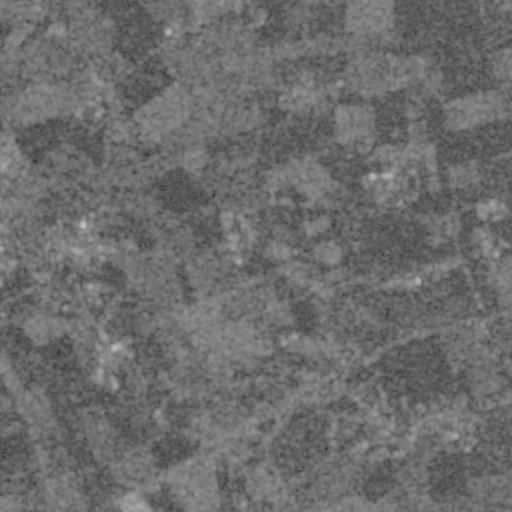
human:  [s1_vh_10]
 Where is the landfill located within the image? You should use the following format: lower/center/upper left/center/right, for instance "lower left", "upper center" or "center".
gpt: The landfill is located in the lower right of the image.
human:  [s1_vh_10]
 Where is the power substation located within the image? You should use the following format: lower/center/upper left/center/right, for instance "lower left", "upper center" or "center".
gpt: The power substation is located in the center right of the image.
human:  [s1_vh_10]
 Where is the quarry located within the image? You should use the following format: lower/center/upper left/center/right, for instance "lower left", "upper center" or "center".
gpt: The quarry is located in the lower center of the image.
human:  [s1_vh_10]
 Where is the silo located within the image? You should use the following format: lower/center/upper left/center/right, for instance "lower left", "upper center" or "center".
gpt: The silo is located in the right of the image.
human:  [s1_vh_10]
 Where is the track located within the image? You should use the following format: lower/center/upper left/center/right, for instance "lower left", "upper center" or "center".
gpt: The track is located in the center of the image.
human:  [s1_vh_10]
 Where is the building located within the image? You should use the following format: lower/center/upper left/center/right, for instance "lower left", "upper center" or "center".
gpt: There is no building in the image.

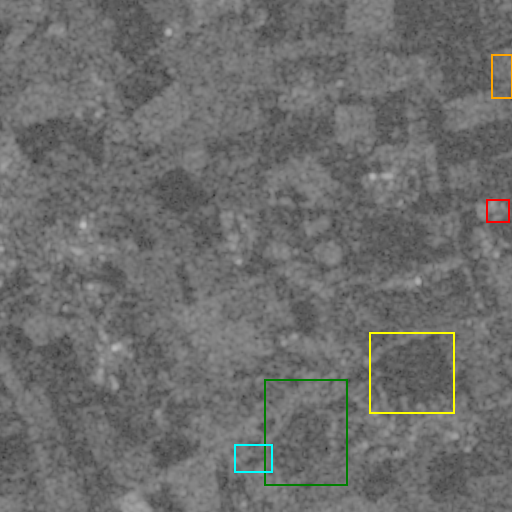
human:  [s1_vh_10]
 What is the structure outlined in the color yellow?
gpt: The structure outlined in yellow is a crop field.
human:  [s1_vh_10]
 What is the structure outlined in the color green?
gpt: The structure outlined in green is a landfill.
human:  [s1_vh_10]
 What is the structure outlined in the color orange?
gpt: The structure outlined in orange is a park.
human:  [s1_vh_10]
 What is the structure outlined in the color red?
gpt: The structure outlined in red is a power substation.
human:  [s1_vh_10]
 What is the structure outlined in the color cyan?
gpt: The structure outlined in cyan is a quarry.
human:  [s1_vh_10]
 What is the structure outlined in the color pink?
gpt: There is no pink outline.